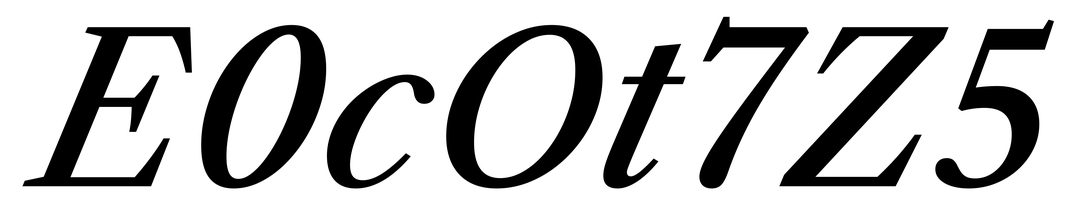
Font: LibreCaslonText-Italic_Medium_Italic